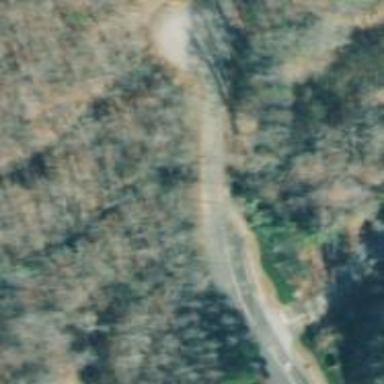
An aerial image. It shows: Culvert tunnel.